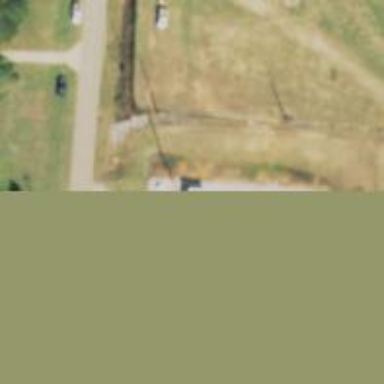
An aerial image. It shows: Distribution level power substation surrounded by fence.